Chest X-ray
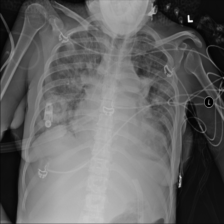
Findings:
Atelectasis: positive
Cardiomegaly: negative
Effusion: negative
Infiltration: positive
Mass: negative
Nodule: negative
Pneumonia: negative
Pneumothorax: negative
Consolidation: negative
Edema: negative
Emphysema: negative
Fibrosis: negative
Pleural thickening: negative
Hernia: negative